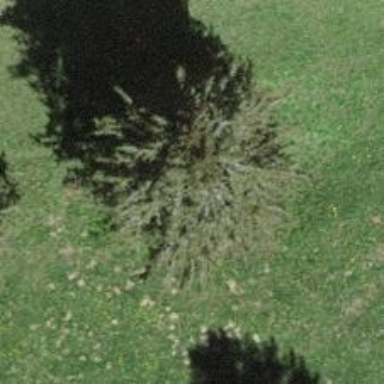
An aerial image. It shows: Single tag "natural: tree."